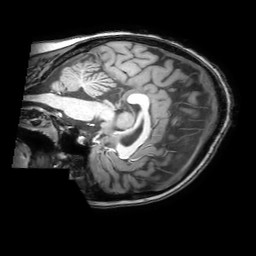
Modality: T1w
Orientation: sagittal
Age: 19
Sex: female
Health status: healthy
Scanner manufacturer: philips
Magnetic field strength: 3 T
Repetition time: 0.0079 s
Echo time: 0.0035 s